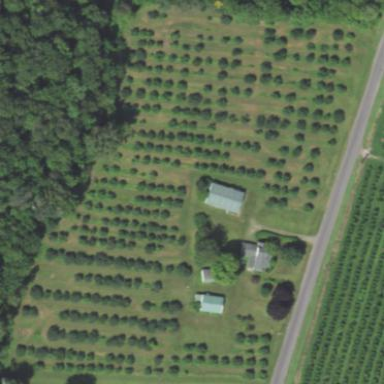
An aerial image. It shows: Orchard.